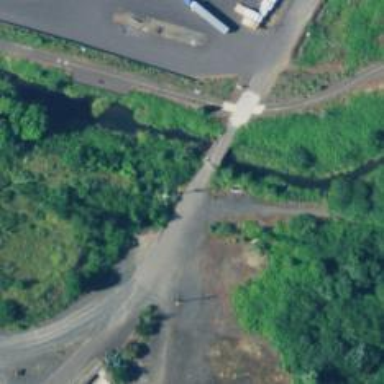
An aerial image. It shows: Disused railway spur bridge.